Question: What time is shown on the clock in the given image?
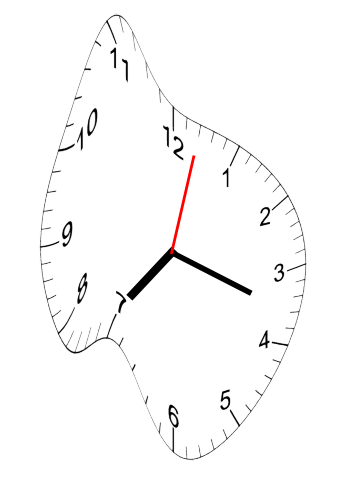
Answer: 07:18:02